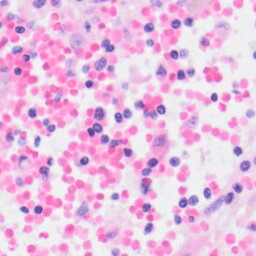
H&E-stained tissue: Kidney